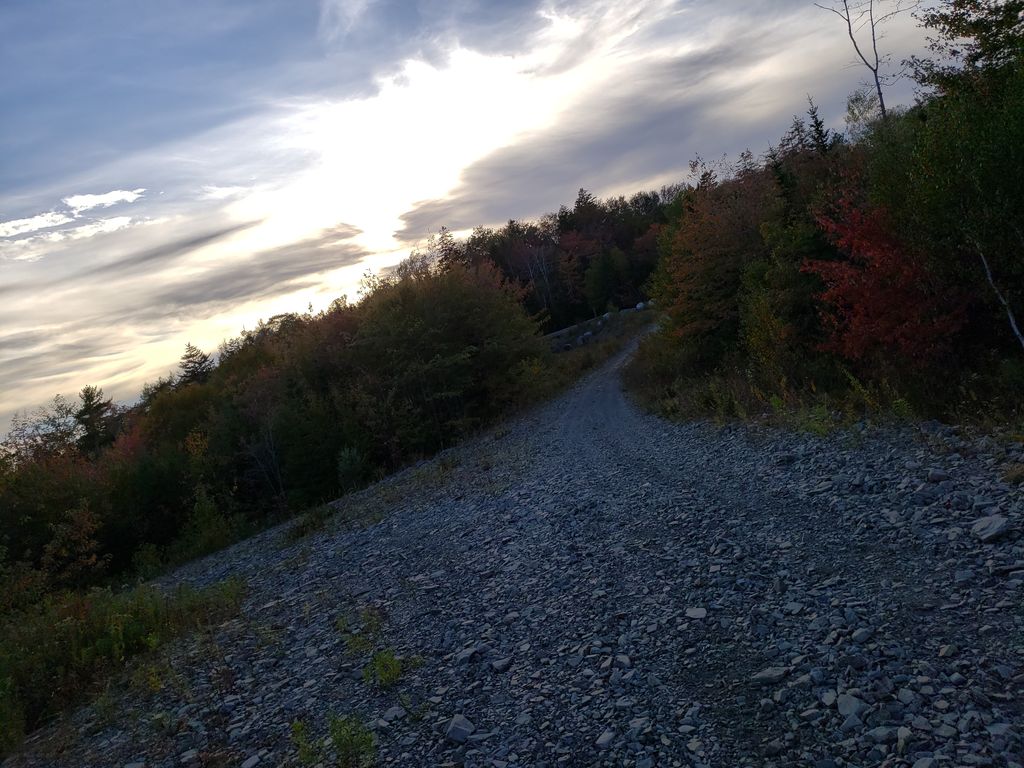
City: halifax